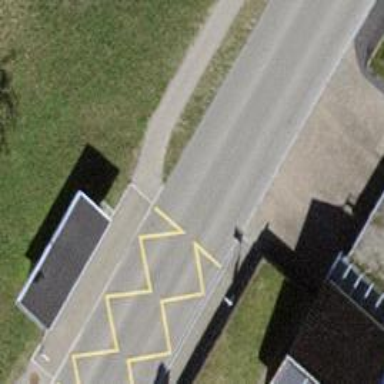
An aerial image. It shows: Bus stop equipped with public transport stop position.